Interaction volume radius: 5 \u00c5
Interaction volume height: 25 \u00c5
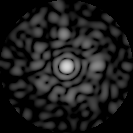
Disorder parameter: 0.855